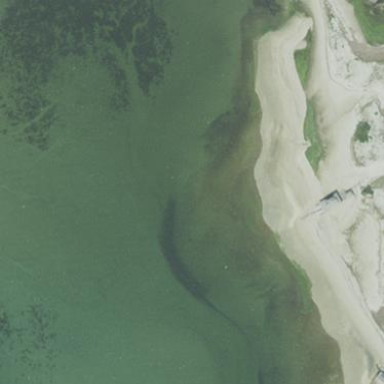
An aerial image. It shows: Sandy beach with natural surroundings.